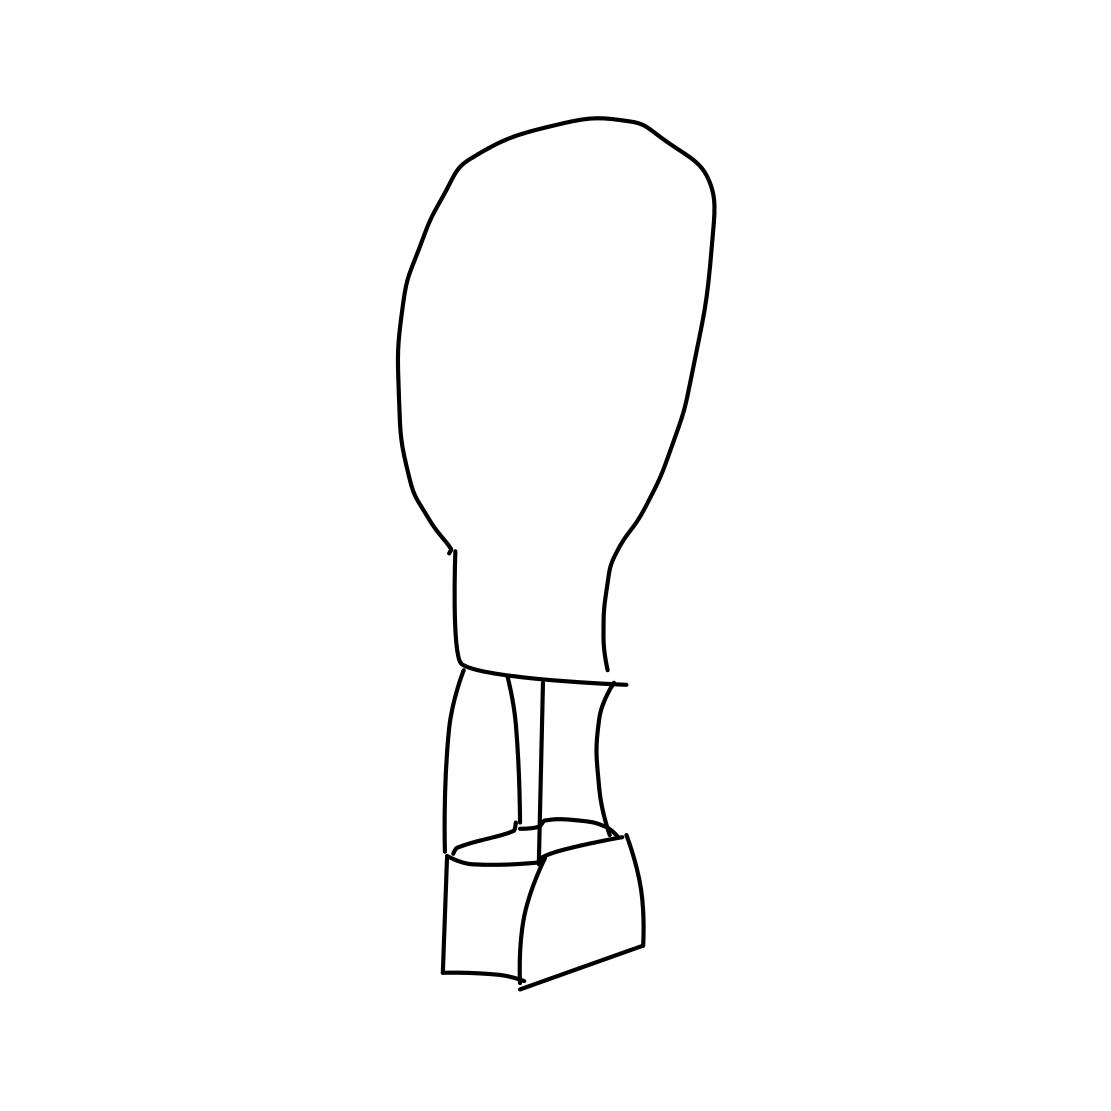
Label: hot air balloon